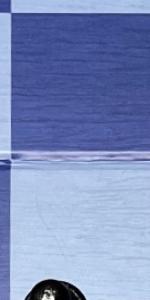
Label: Empty